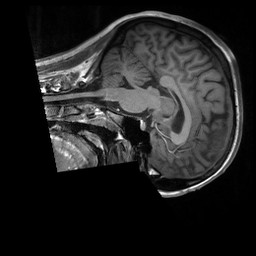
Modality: T1w
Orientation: sagittal
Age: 28
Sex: female
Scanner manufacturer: siemens
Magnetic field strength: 3 T
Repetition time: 1.9 s
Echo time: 0.00226 s